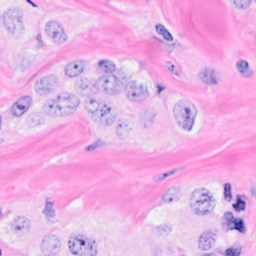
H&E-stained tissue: Breast